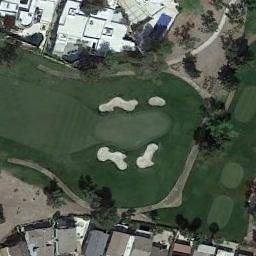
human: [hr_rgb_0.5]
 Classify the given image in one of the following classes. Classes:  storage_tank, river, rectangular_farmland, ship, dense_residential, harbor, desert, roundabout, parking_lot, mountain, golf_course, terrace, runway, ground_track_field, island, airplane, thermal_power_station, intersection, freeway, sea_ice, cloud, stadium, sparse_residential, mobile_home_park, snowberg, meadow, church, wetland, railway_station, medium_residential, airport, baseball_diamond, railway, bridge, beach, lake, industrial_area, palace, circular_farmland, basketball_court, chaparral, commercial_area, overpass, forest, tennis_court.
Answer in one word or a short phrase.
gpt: golf_course